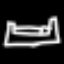
Label: bed